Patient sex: M
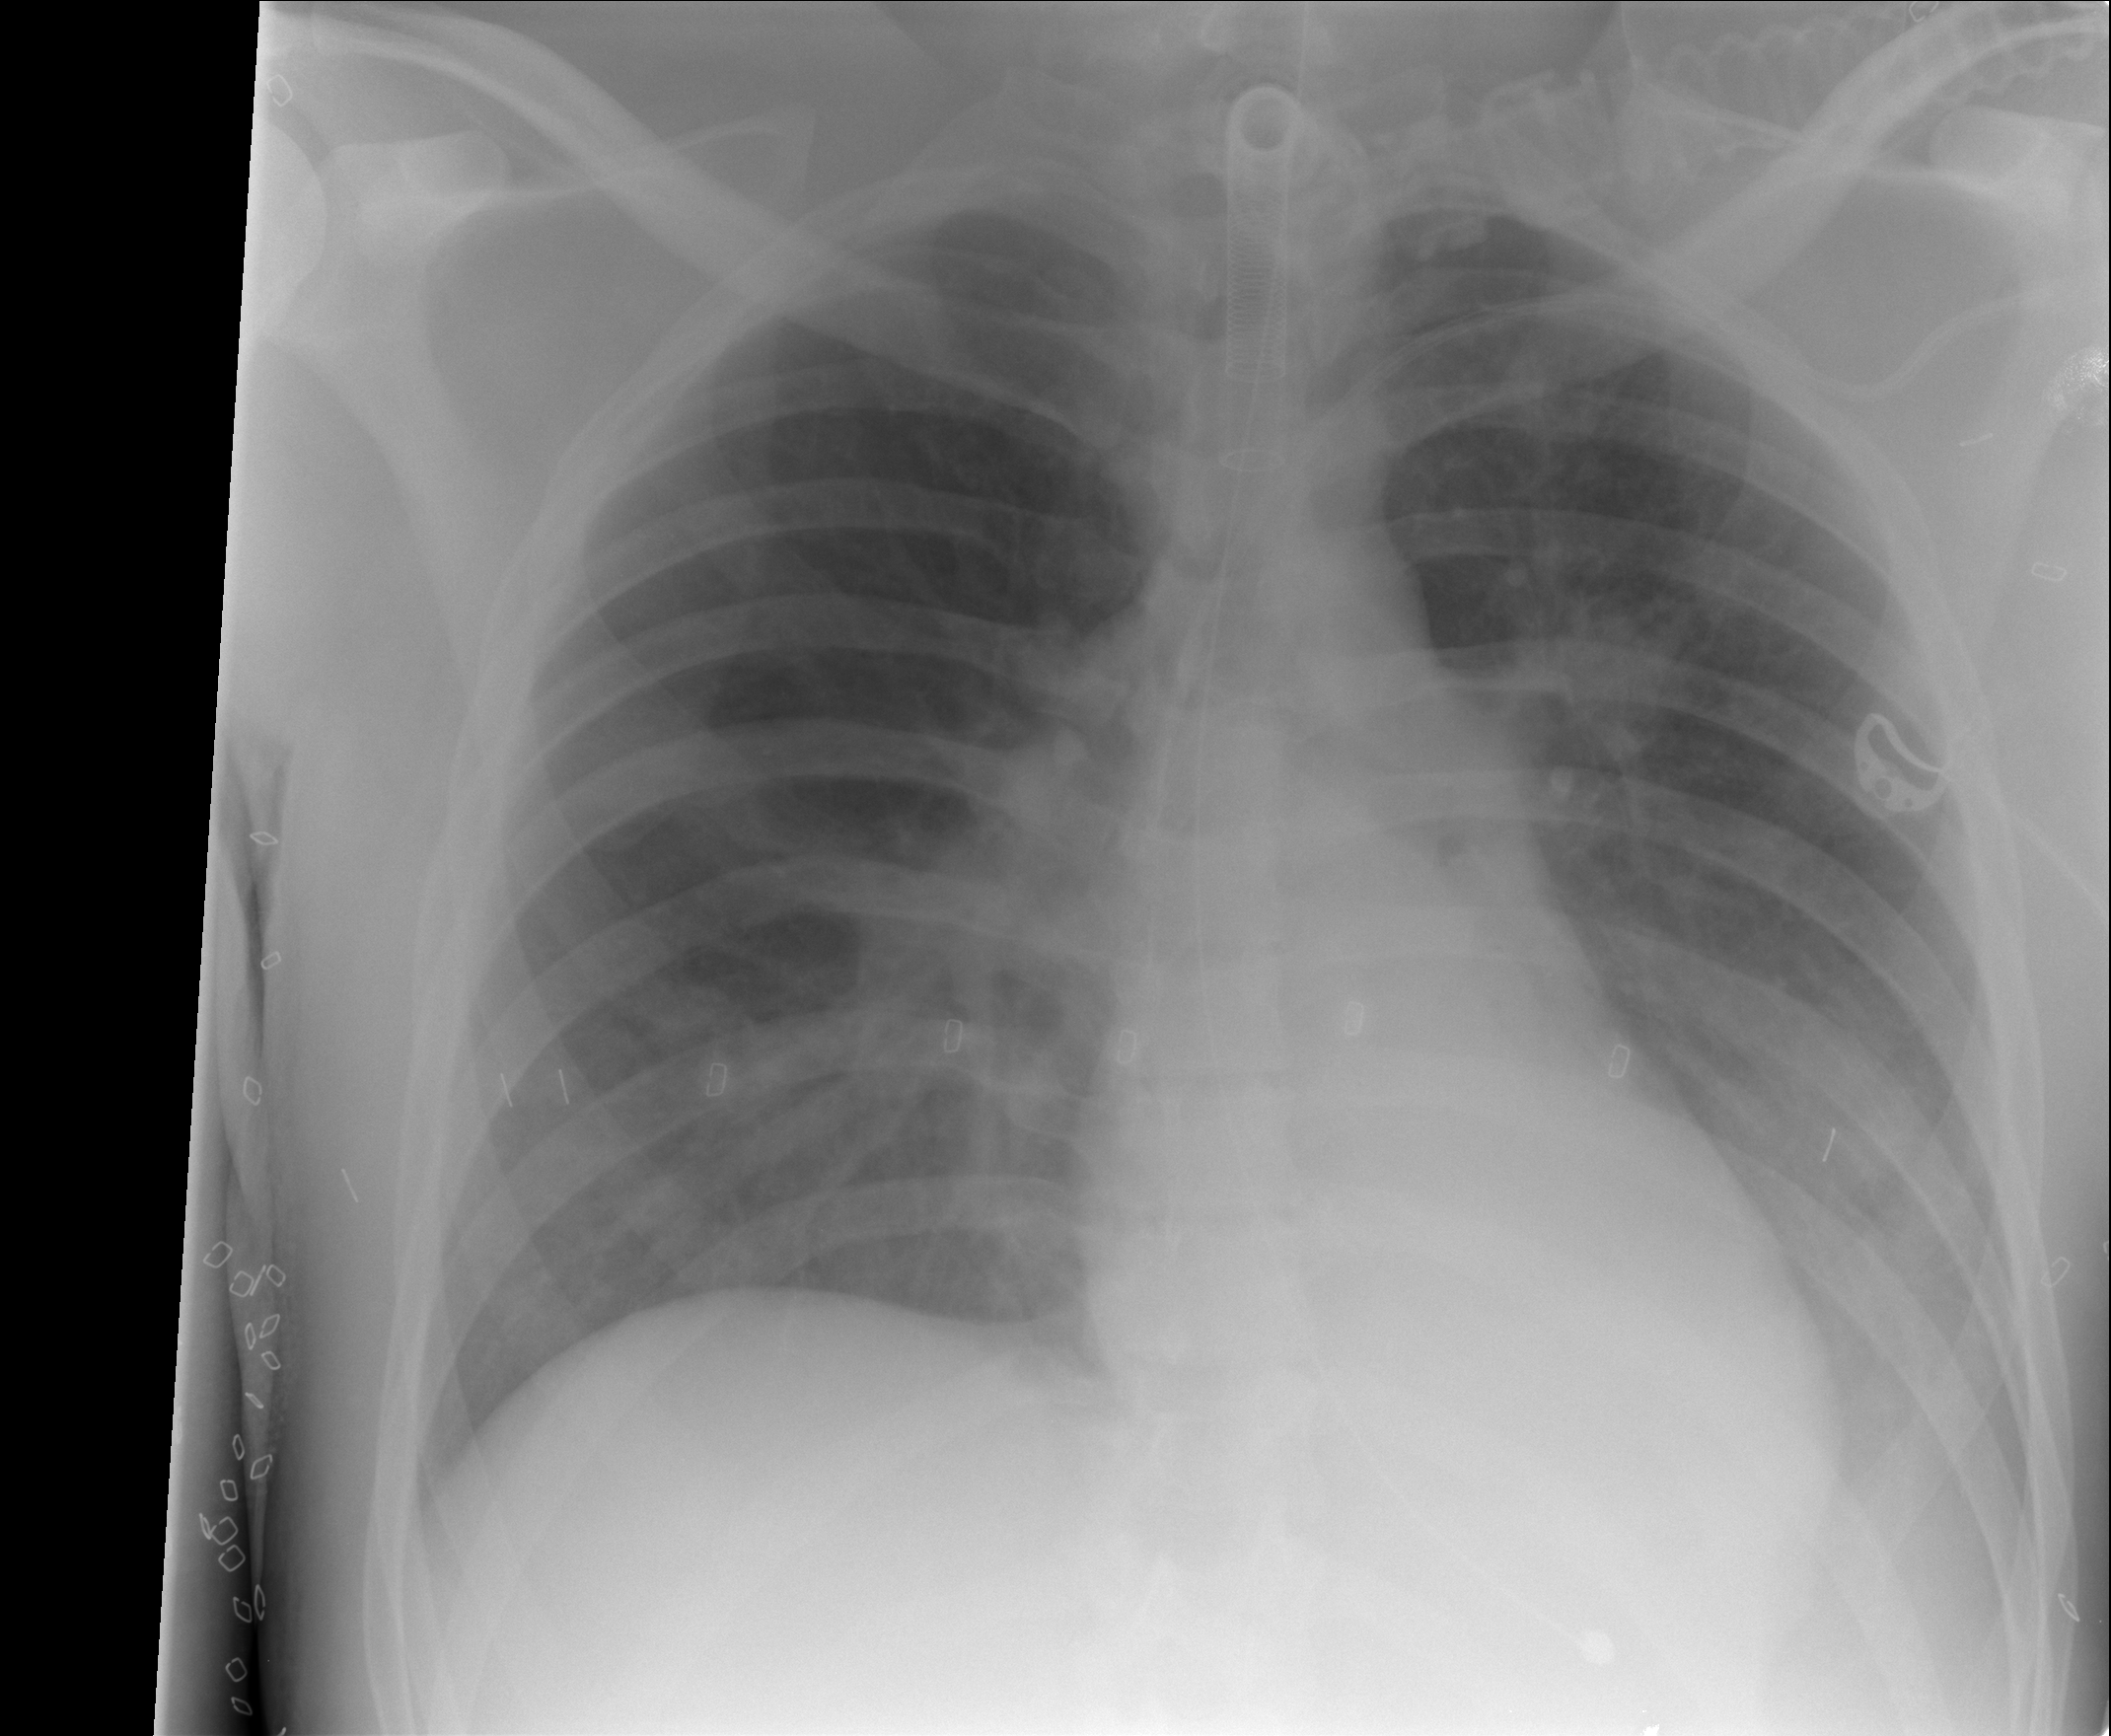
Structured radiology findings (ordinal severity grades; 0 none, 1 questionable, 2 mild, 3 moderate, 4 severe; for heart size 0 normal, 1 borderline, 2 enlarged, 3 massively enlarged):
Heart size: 0
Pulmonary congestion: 0
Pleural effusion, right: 0
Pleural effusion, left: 1
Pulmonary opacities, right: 0
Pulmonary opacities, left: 0
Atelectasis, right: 0
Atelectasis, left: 2